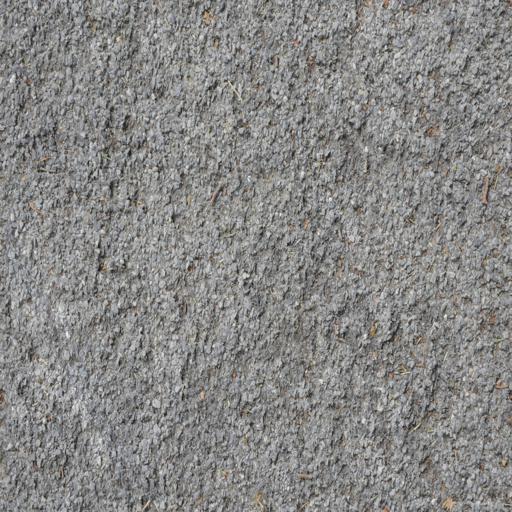
Tags: asphalt rough used